Question: I'm looking for a way to create a one page installer in Inno Setup, just look at this screenshot:

Can anyone please give me the codes for doing this?
Or totally I would like to merge pages abilities in Inno Setup. For example merge page with page and etc
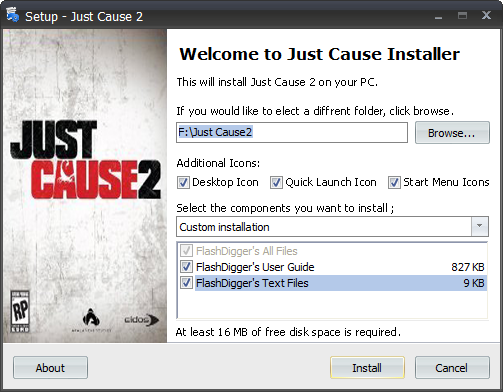
Answer: It's not easy to do by default. But it can be done, the following code
produced a page like this one.
'''
[Setup]
AppName=Test
AppVersion=1.5
DefaultDirName={code:AppDir}
;Disable all of the default wizard pages
DisableDirPage=yes
DisableProgramGroupPage=yes
DisableReadyMemo=yes
DisableReadyPage=yes
DisableStartupPrompt=yes
DisableWelcomePage=yes
;May want this, after install.
DisableFinishedPage=no
[Messages]
ButtonNext=Install
[Files]
Source:"e: est.txt"; DestDir: "{app}"
Source:"e: est.txt"; DestDir: "{app}"; DestName: "test1.txt"; Check: Option1;
Source:"e: est.txt"; DestDir: "{app}"; DestName: "test2.txt"; Check: Option2;
[Code]
var
MainPage : TWizardPage;
edtFolderToInstall : TEdit;
InstallLocation : String;
Opt1, Opt2 : Boolean;
ChkOption1 : TCheckBox;
ChkOption2 : TCheckBox;
function AppDir(Param: String): String;
begin
// Set Default if not set.
if InstallLocation = '' then
InstallLocation := ExpandConstant('{pf}') + 'test';
result := InstallLocation;
end;
function Option1 : Boolean;
begin
result := Opt1;
end;
function Option2 : Boolean;
begin
result := Opt2;
end;
procedure BrowseClick(Sender : TObject);
var
Dir : String;
begin
Dir := edtFolderToInstall.Text;
if BrowseForFolder('Select Folder',Dir,false) then
edtFolderToInstall.Text := Dir;
end;
procedure InitializeWizard();
var
lblFolderToInstall : TLabel;
btnFolderToInstall : TButton;
begin
MainPage := CreateCustomPage(wpWelcome,'Setup - Test App Name','This will install "Test App Name" to your computer');
lblFolderToInstall := TLabel.Create(MainPage);
lblFolderToInstall.Parent := MainPage.Surface;
lblFolderToInstall.Top := 10;
lblFolderToInstall.Left := 10;
lblFolderToInstall.Caption := 'If you would like to select a different folder, Click Browse.'
edtFolderToInstall := TEdit.Create(MainPage);
edtFolderToInstall.Parent := MainPage.Surface;
edtFolderToInstall.Top := 25;
edtFolderToInstall.Left := 10;
edtFolderToInstall.Width := 250;
edtFolderToInstall.Text := WizardDirValue;
btnFolderToInstall := TButton.Create(MainPage);
btnFolderToInstall.Parent := MainPage.Surface;
btnFolderToInstall.top := 25;
btnFolderToInstall.Left := 275;
btnfolderToInstall.Caption := 'Browse...';
btnFolderToInstall.OnClick := @BrowseClick;
ChkOption1 := TCheckBox.Create(MainForm);
ChkOption1.Parent := MainPage.Surface;
ChkOption1.Top := 50;
ChkOption1.Left := 10;
ChkOption1.Caption := 'Option 1';
ChkOption2 := TCheckBox.Create(MainForm);
ChkOption2.Parent := MainPage.Surface;
ChkOption2.Top := 75;
ChkOption2.Left := 10;
ChkOption2.Caption := 'Option 2';
end;
function NextButtonClick(CurPageID: Integer): Boolean;
begin
result := True;
// Next pressed, better make sure selected items are correct.
if CurPageId = MainPage.ID then
begin
InstallLocation := edtFolderToInstall.Text;
Opt1 := ChkOption1.Checked;
Opt2 := ChkOption2.Checked;
end;
end;
'''
To pull this off, I use '{code:AppDir}' as the default directory. This tells InnoSetup to use the function 'AppDir' to retrieve the installation directory. I then can set it using my custom dialog.
Instead of using '[Components]' and/or '[Tasks]' I have to use 'Check' in the '[Files]' Section.